Brain MRI, t1w sequence, axial 2D slice.
Patient: age 40, sex F, weight 95 kg, height 1.95 m
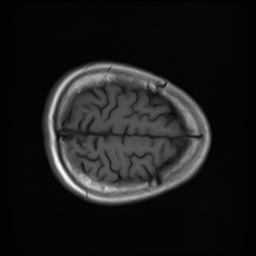